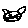
Label: cat